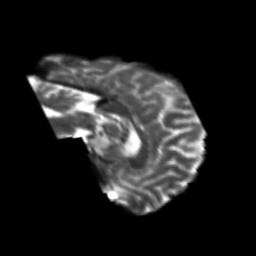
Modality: T2w
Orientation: sagittal
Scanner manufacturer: siemens
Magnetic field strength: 3 T
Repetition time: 6.8 s
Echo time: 0.093 s